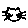
Label: cat